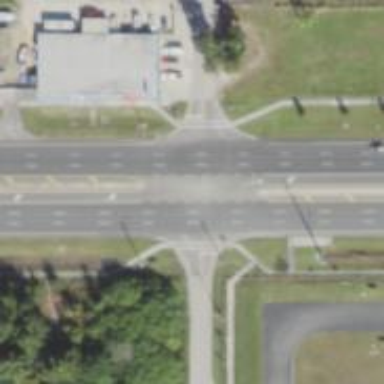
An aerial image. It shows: Uncontrolled crossing on the road.